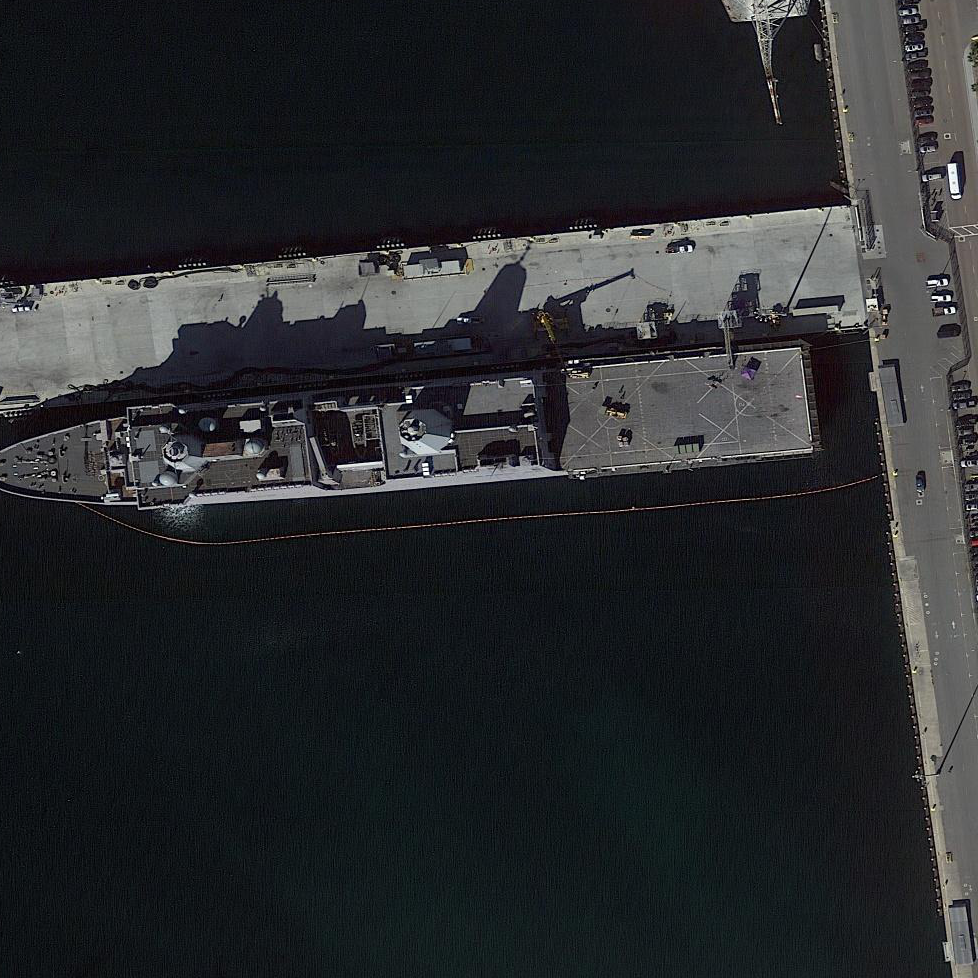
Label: San_Antonio-class_transport_dock